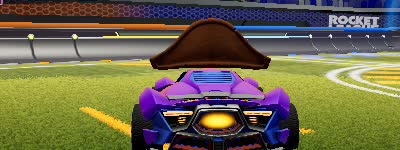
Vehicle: werewolf